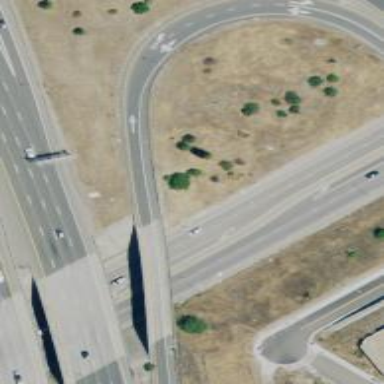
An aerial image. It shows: Bridge on motorway link.